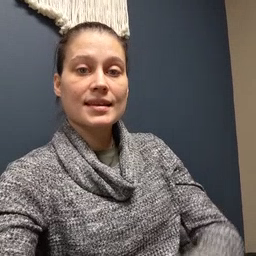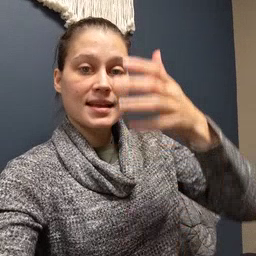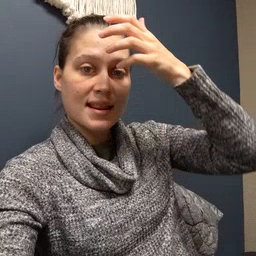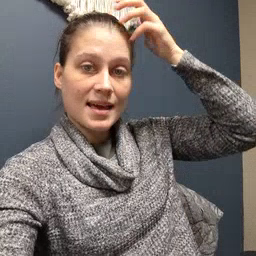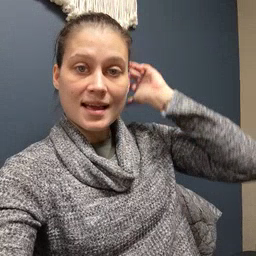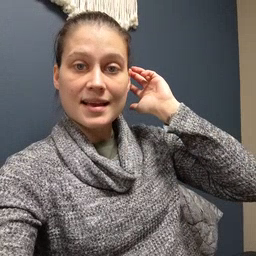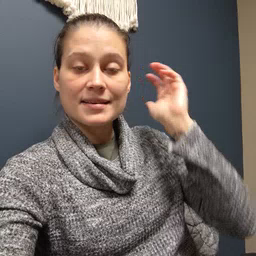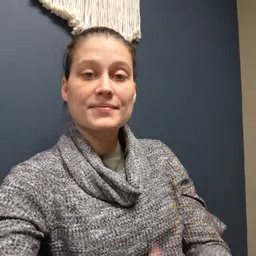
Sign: lion